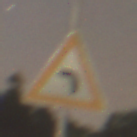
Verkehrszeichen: KurveLinks
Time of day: Night
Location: Outdoor (Suburban)
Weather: Clear
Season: NotSpecified
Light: Artificial